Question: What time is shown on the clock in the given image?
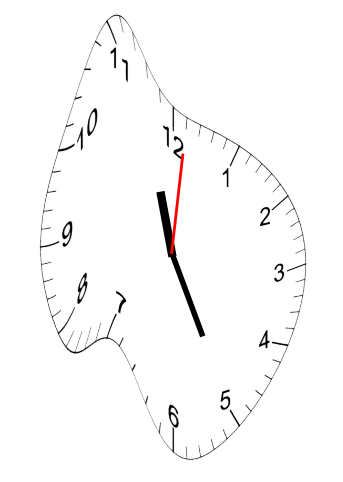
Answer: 11:25:01